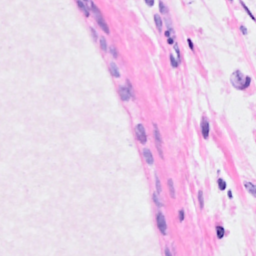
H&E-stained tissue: Breast